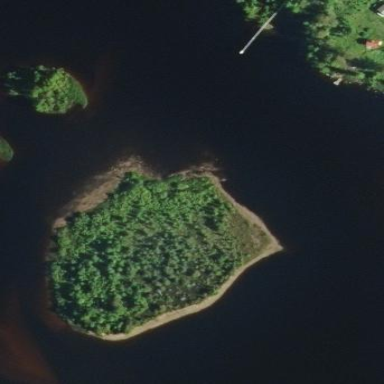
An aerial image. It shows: Image showing island.